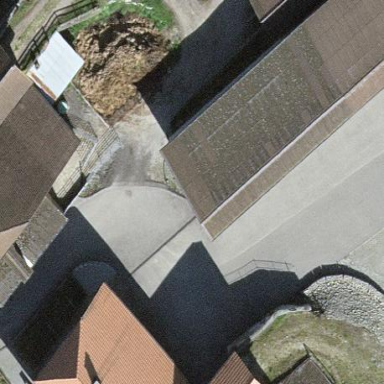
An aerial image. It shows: Shed building.